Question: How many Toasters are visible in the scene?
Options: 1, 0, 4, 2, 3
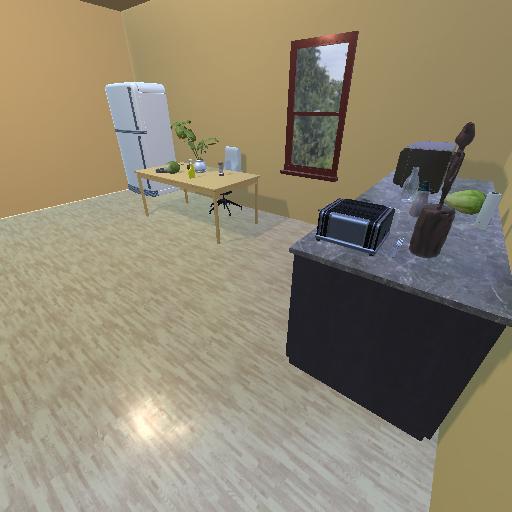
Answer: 1